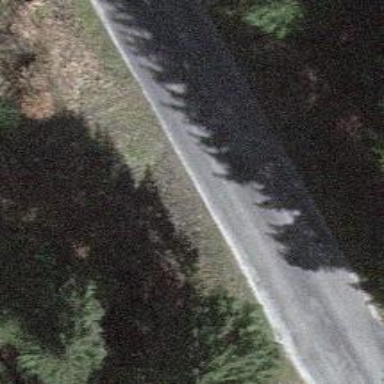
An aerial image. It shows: Unclassified road with asphalt surface.